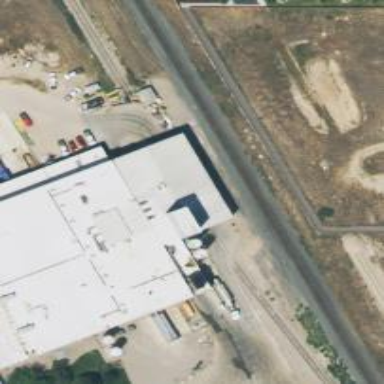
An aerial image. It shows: Railway siding for service.